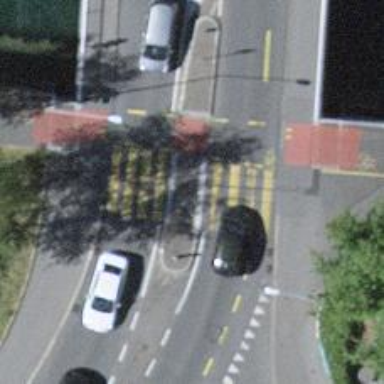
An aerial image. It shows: Zebra crossing with island in the middle. The crossing reference is zebra.